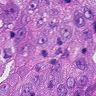
Metastatic tissue present: yes